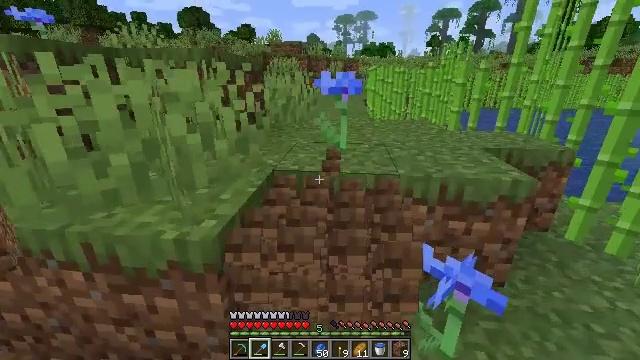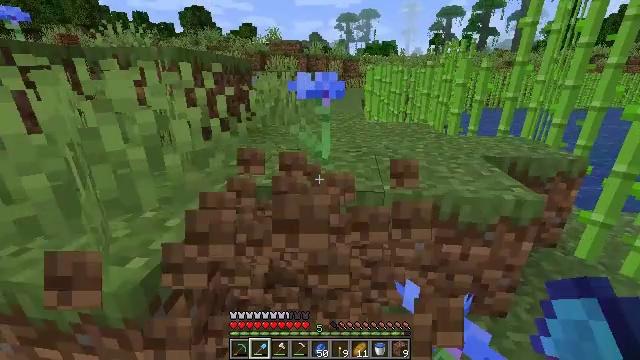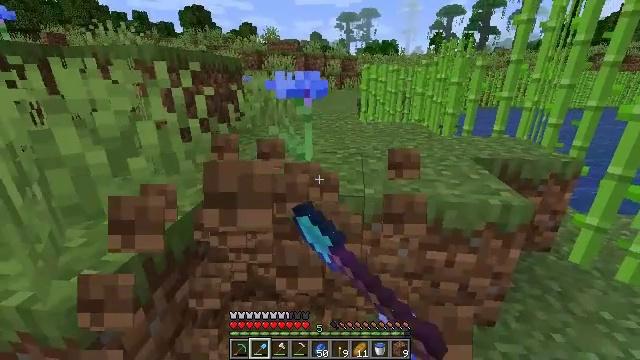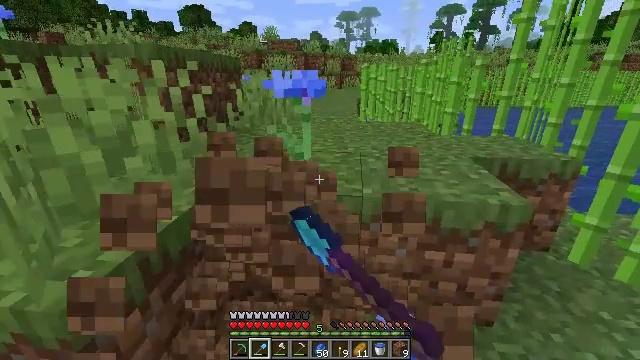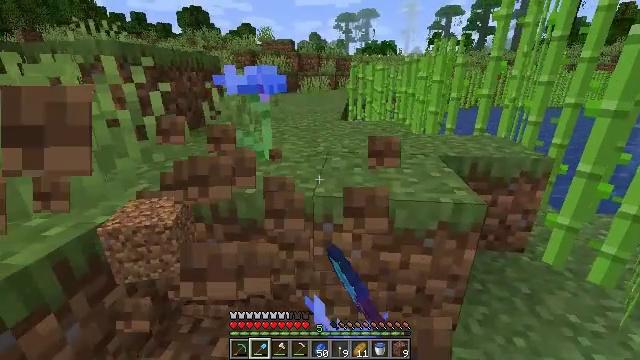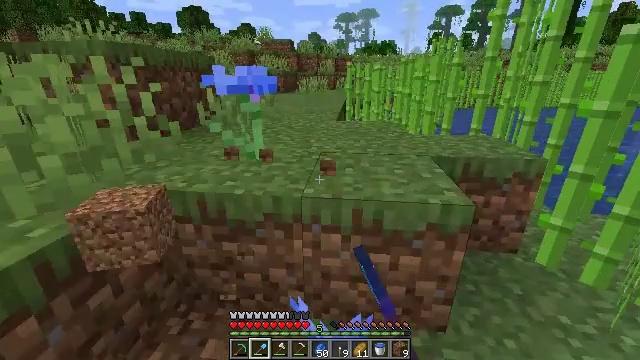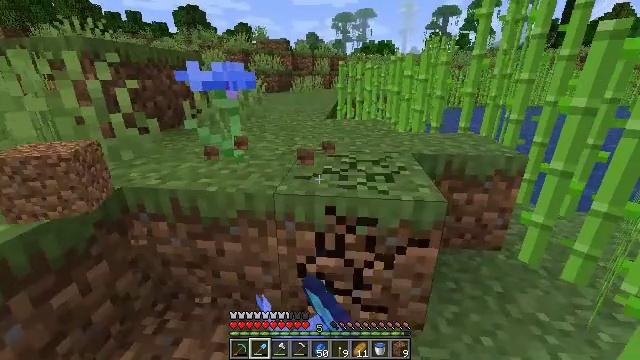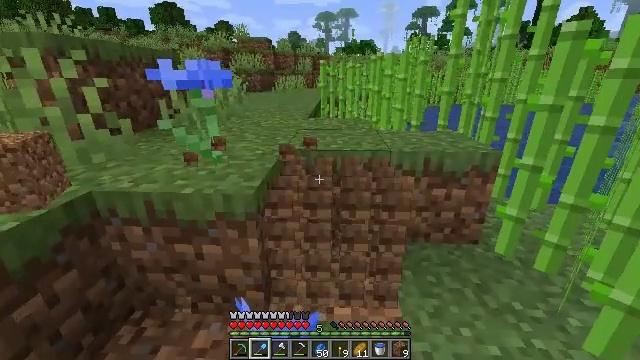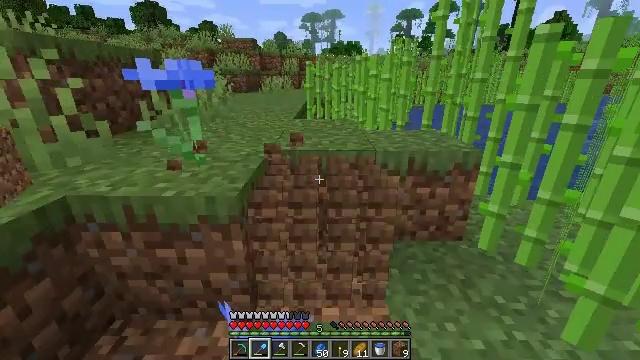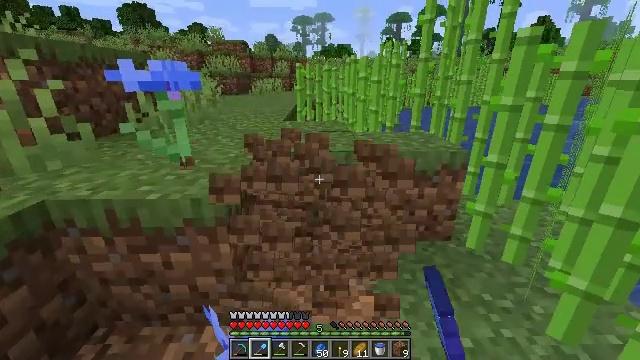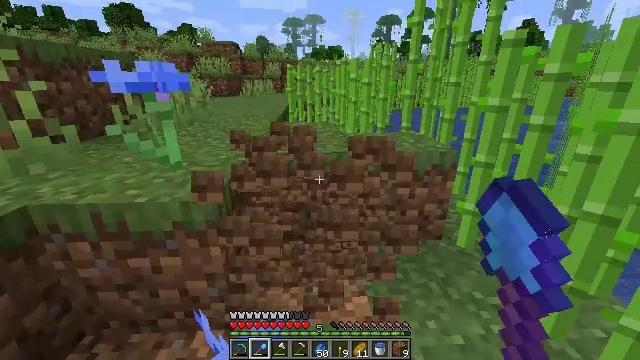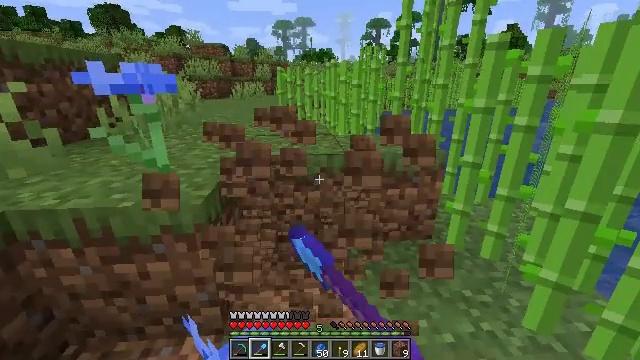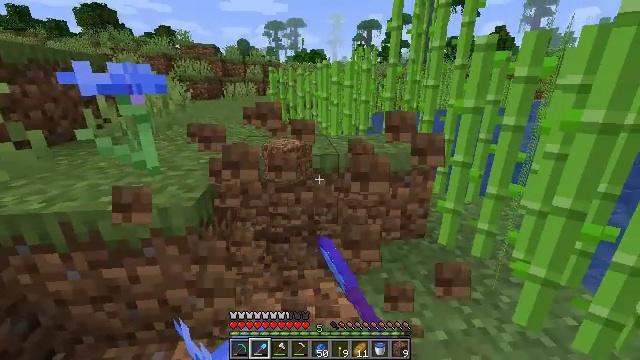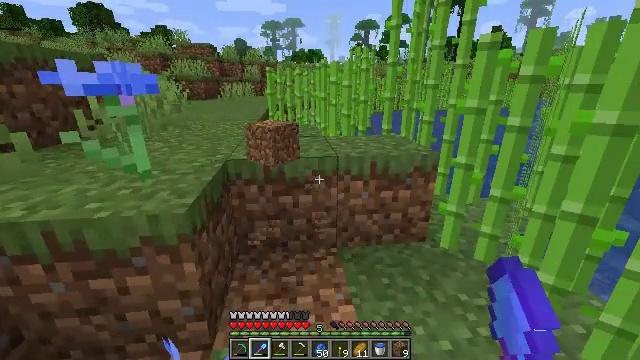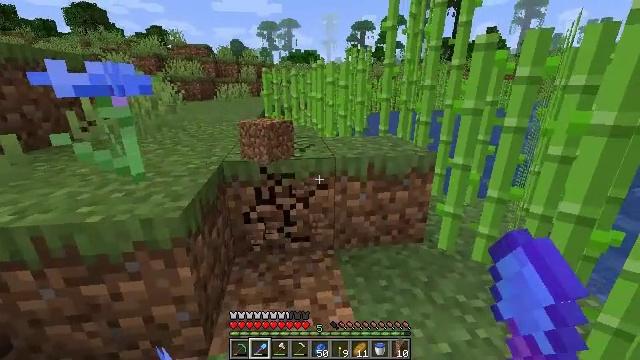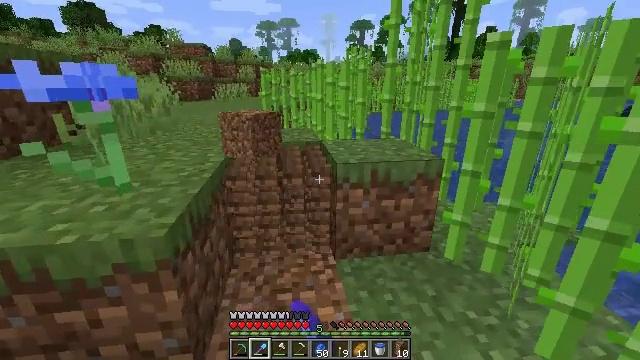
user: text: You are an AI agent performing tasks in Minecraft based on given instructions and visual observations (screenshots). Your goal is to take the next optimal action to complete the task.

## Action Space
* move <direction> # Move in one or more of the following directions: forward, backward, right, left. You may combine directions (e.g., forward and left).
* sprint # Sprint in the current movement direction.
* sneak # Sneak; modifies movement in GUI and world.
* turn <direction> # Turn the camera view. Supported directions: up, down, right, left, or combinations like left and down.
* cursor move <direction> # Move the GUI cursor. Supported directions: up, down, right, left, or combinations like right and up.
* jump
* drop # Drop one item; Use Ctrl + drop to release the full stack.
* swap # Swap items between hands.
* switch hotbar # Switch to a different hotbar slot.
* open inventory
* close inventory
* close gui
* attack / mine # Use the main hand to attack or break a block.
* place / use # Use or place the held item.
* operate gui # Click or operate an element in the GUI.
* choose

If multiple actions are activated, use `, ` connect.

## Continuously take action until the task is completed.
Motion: motion action
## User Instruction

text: Break the grass block.
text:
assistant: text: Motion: move forward and move right, attack / mine
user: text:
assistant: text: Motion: move right, attack / mine
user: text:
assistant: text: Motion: move right, attack / mine
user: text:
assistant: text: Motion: move right, attack / mine
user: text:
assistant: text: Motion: attack / mine
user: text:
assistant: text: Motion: attack / mine
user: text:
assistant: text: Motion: turn right, attack / mine
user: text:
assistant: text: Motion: turn right, attack / mine
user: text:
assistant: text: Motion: turn right, attack / mine
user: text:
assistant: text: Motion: turn right, attack / mine
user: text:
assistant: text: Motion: turn right, attack / mine
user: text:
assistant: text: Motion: turn right, attack / mine
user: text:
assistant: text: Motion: move forward, attack / mine
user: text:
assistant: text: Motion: move forward, attack / mine
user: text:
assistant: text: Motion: move forward, attack / mine
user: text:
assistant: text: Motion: move forward, attack / mine
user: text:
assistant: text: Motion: attack / mine
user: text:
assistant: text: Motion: turn right and down, attack / mine
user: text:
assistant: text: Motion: turn right and down, attack / mine
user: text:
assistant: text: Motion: turn right, attack / mine
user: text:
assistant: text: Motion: attack / mine
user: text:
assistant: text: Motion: attack / mine
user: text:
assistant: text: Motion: attack / mine
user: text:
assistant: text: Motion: turn left, attack / mine
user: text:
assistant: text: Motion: turn left and up, attack / mine
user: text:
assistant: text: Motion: turn left and up, attack / mine
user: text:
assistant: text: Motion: turn left and up, attack / mine
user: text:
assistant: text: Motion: move right, turn left, attack / mine
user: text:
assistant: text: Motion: move forward and move right, turn left, attack / mine
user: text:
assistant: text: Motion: move forward and move right, attack / mine